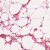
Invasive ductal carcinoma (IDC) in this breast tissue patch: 0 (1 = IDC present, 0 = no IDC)